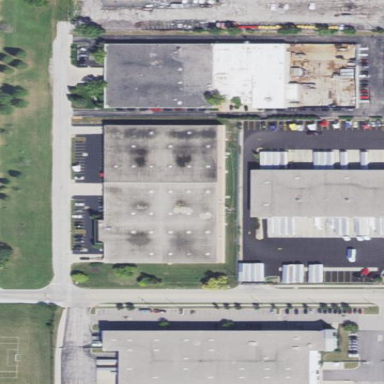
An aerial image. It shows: Industrial building.